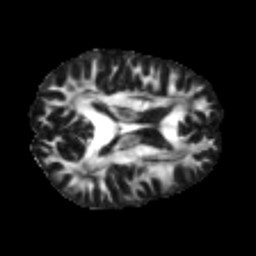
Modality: FA
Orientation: axial
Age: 42
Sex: male
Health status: healthy
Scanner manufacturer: philips
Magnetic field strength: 3 T
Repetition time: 9.808 s
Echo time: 0.0712 s